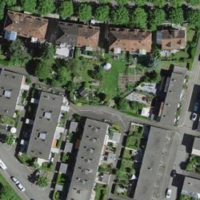
EUNIS habitat code: 54
Species observed at this site:
Corvus corone
Cyanistes caeruleus
Anas platyrhynchos
Troglodytes troglodytes
Dendrocopos major
Streptopelia decaocto
Juglans nigra
Passer domesticus
Turdus merula
Columba palumbus
Phalacrocorax carbo
Phylloscopus collybita
Parus major
Erithacus rubecula
Hirundo rustica
Hypericum perforatum
Mergus merganser
Pica pica
Sitta europaea
Cinclus cinclus
Columba livia
Motacilla alba
Ciconia ciconia
Corvus corax